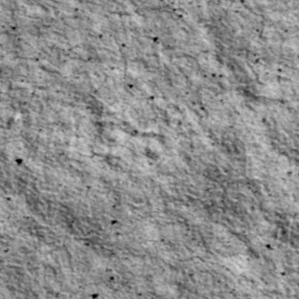
Label: non_frost